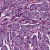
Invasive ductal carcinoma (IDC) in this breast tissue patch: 1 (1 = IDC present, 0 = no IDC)